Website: lowes
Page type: order-returns
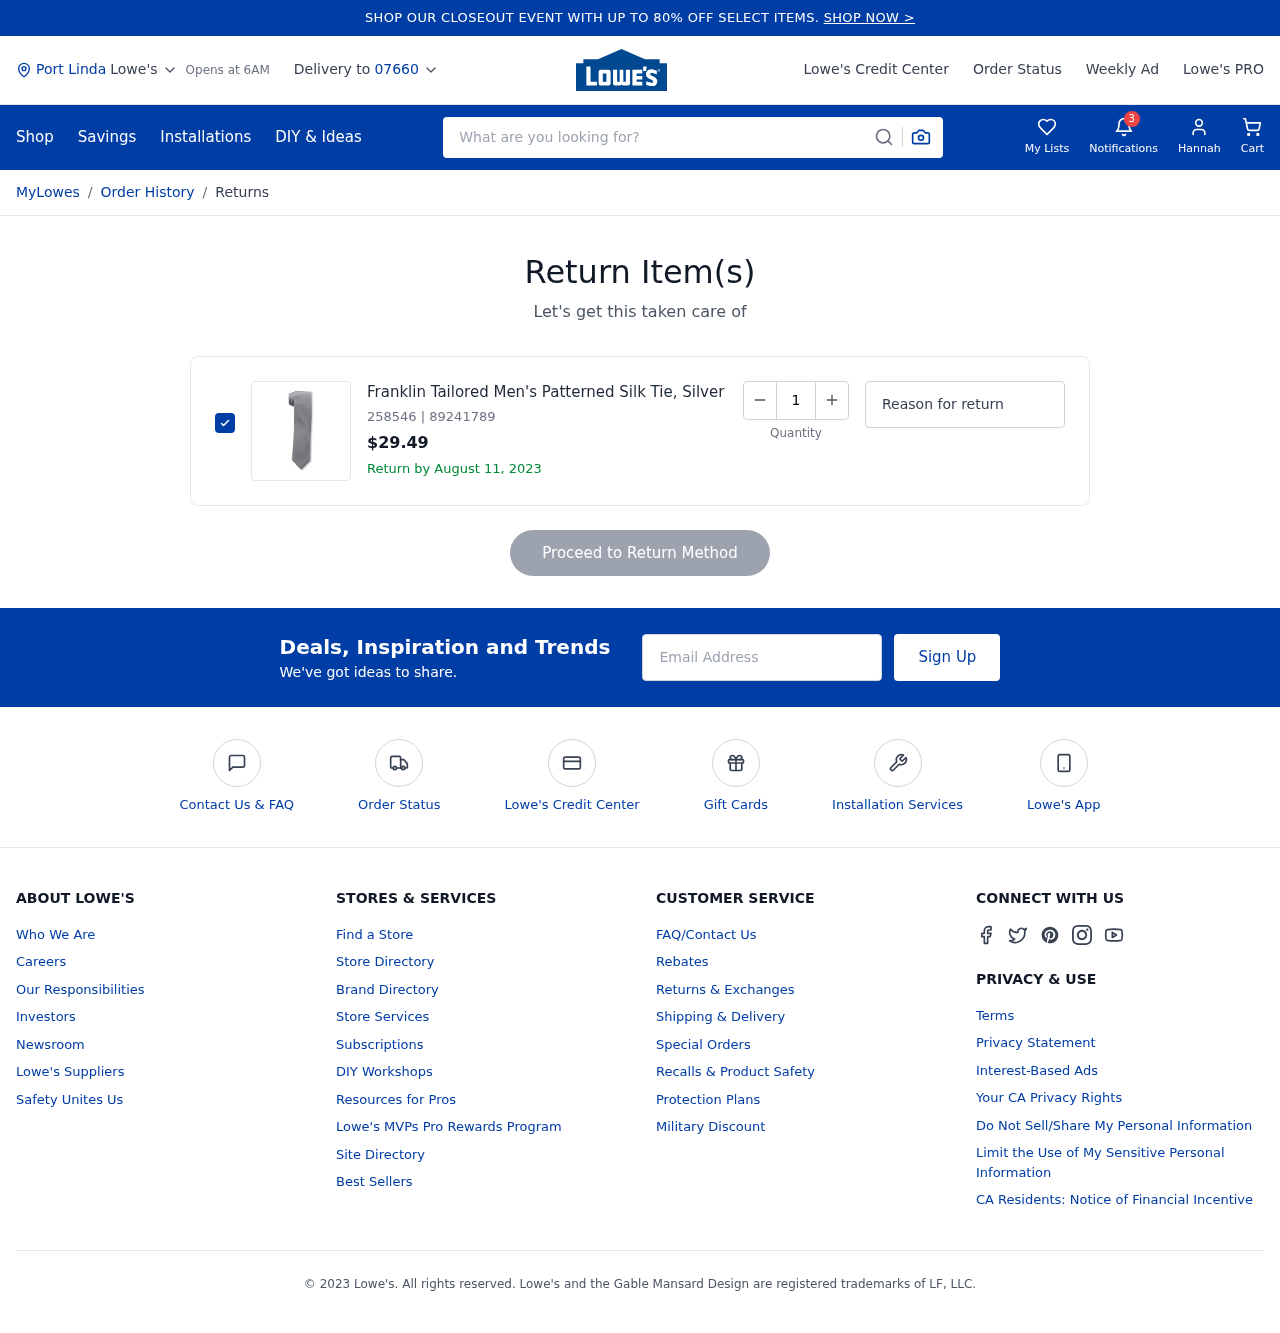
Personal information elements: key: PII_CITY
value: Port Linda
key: PII_FIRSTNAME
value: Hannah
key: PII_POSTCODE
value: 07660
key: PII_EMAIL
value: hschwartz@gmail.com
Product elements: key: PRODUCT1_NAME
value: Franklin Tailored Men's Patterned Silk Tie, Silver
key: PRODUCT1_PRICE
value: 29.49
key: PRODUCT1_ITEM_NUMBER
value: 258546
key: PRODUCT1_MODEL_NUMBER
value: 89241789
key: PRODUCT1_QUANTITY
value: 1
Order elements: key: ORDER_RETURN_BY_DATE
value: August 11, 2023